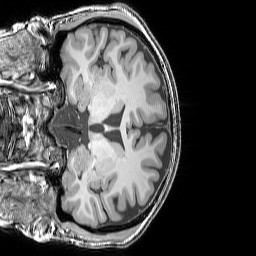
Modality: T1w
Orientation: coronal
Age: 28
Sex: female
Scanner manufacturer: siemens
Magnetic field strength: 3 T
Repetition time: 1.9 s
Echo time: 0.00444 s